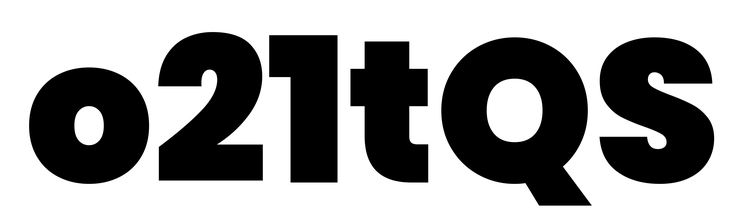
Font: Poppins-Black